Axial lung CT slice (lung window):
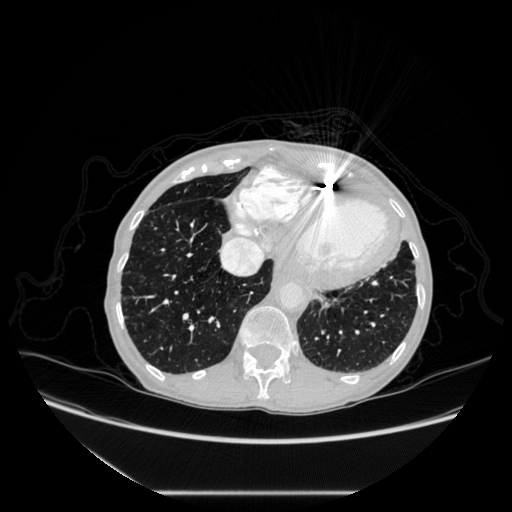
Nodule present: no